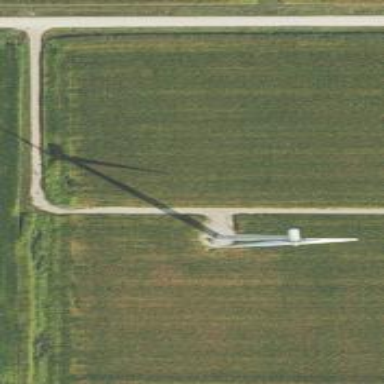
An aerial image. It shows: Wind generator in the form of horizontal axis wind turbine.